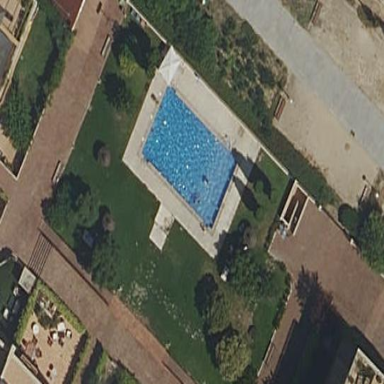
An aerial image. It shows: Swimming pool located in leisure land.